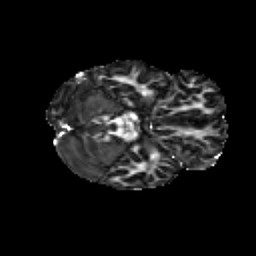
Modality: FA
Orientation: axial
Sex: male
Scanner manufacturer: siemens
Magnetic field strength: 3 T
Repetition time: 5 s
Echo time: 0.071 s